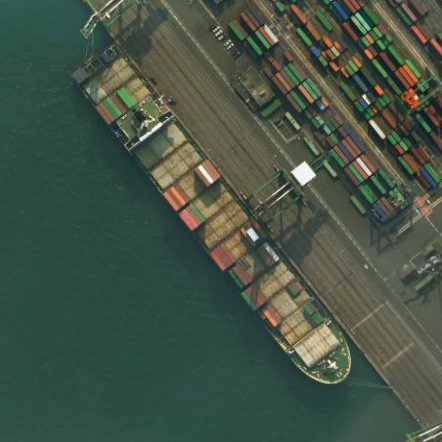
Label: Container_ship